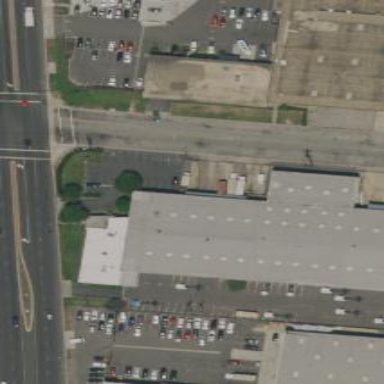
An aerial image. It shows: Warehouse.